【题型】解答题　【知识点】平面几何　【难度】easy
已知：如图，在梯形 $ABCD$ 中，$AD \parallel BC$，$\angle BCD = 90^\circ$，$BC = DC$，点 $E$ 在对角线 $BD$ 上，作 $\angle ECF = 90^\circ$，
$CF = EC$，联结 $DF$。

（1）求证：$BD \perp DF$；

（2）当 $BC^2 = DE \cdot DB$ 时，试判断四边形 $DECF$ 的形状，并说明理由。

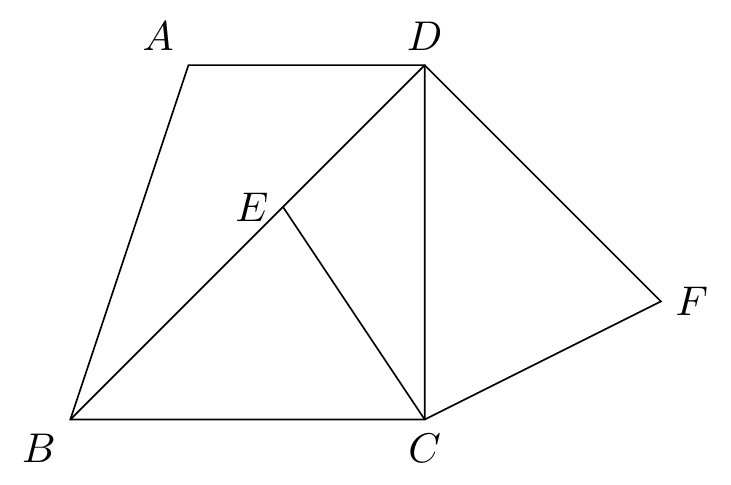
【解答】
证明：（1）$\because \angle BCD = \angle ECF = 90^\circ$，

$\therefore \angle BCE = \angle DCF$，

在 $\triangle BCE$ 和 $\triangle DCF$ 中，

$\begin{cases}
BC = DC \\
\angle BCE = \angle DCF \\
EC = CF
\end{cases}$

$\therefore \triangle BCE \cong \triangle DCF$ (SAS)，

$\therefore \angle EBC = \angle FDC$，

$\because BC = DC$，$\angle BCD = 90^\circ$，

$\therefore \angle DBC = \angle BDC = 45^\circ$，

$\therefore \angle FDC = 45^\circ$，

$\therefore \angle FDB = 90^\circ$，

$\therefore BD \perp DF$。

（2）四边形 $DECF$ 是正方形．理由如下：

$\because BC^2 = DE \cdot DB$，$BC = DC$，

$\therefore DC^2 = DE \cdot DB$，

$\therefore \frac{DC}{DB} = \frac{DE}{DC}$，

又 $\angle CDE = \angle BDC$，

$\therefore \triangle CDE \sim \triangle BDC$，

$\therefore \angle DEC = \angle BCD = 90^\circ$，

$\therefore \angle FDE = \angle ECF = 90^\circ$，

$\therefore$ 四边形 $DECF$ 是矩形，

又 $\because CE = CF$，

$\therefore$ 四边形 $DECF$ 是正方形。